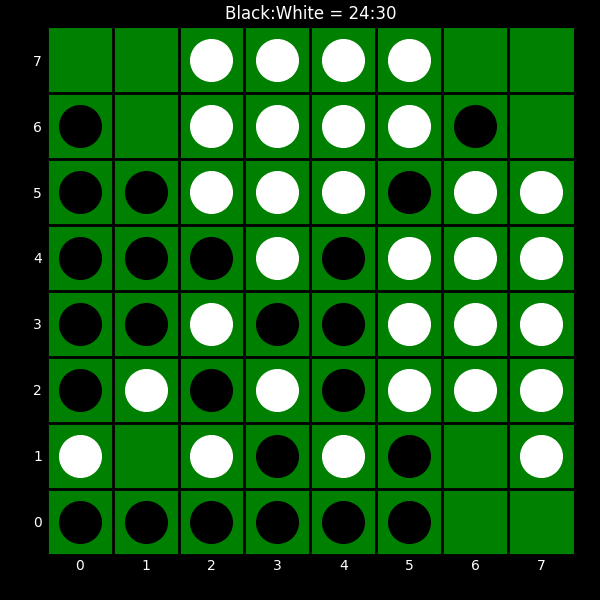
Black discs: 24
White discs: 30